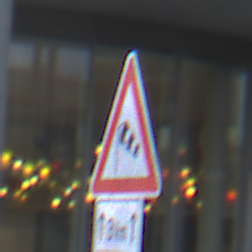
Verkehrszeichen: SeitenwindVonLinks
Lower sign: LaengeEinerStrecke2
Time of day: SunriseSunset
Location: Outdoor (Urban)
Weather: PartlyCloudy
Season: NotSpecified
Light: Natural